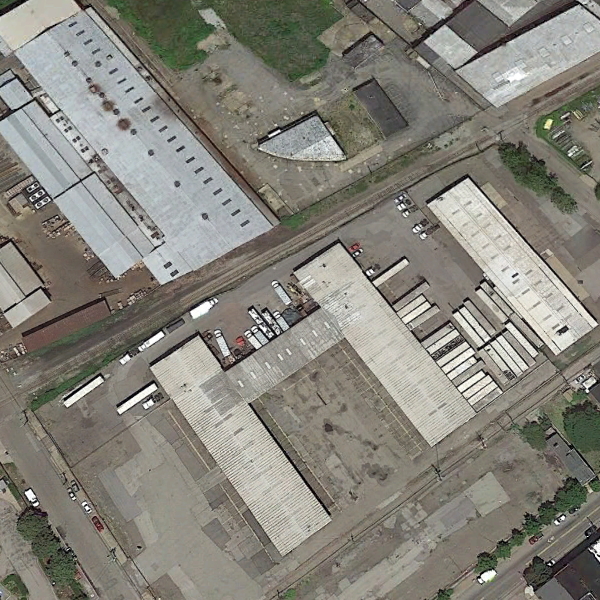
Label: Industrial